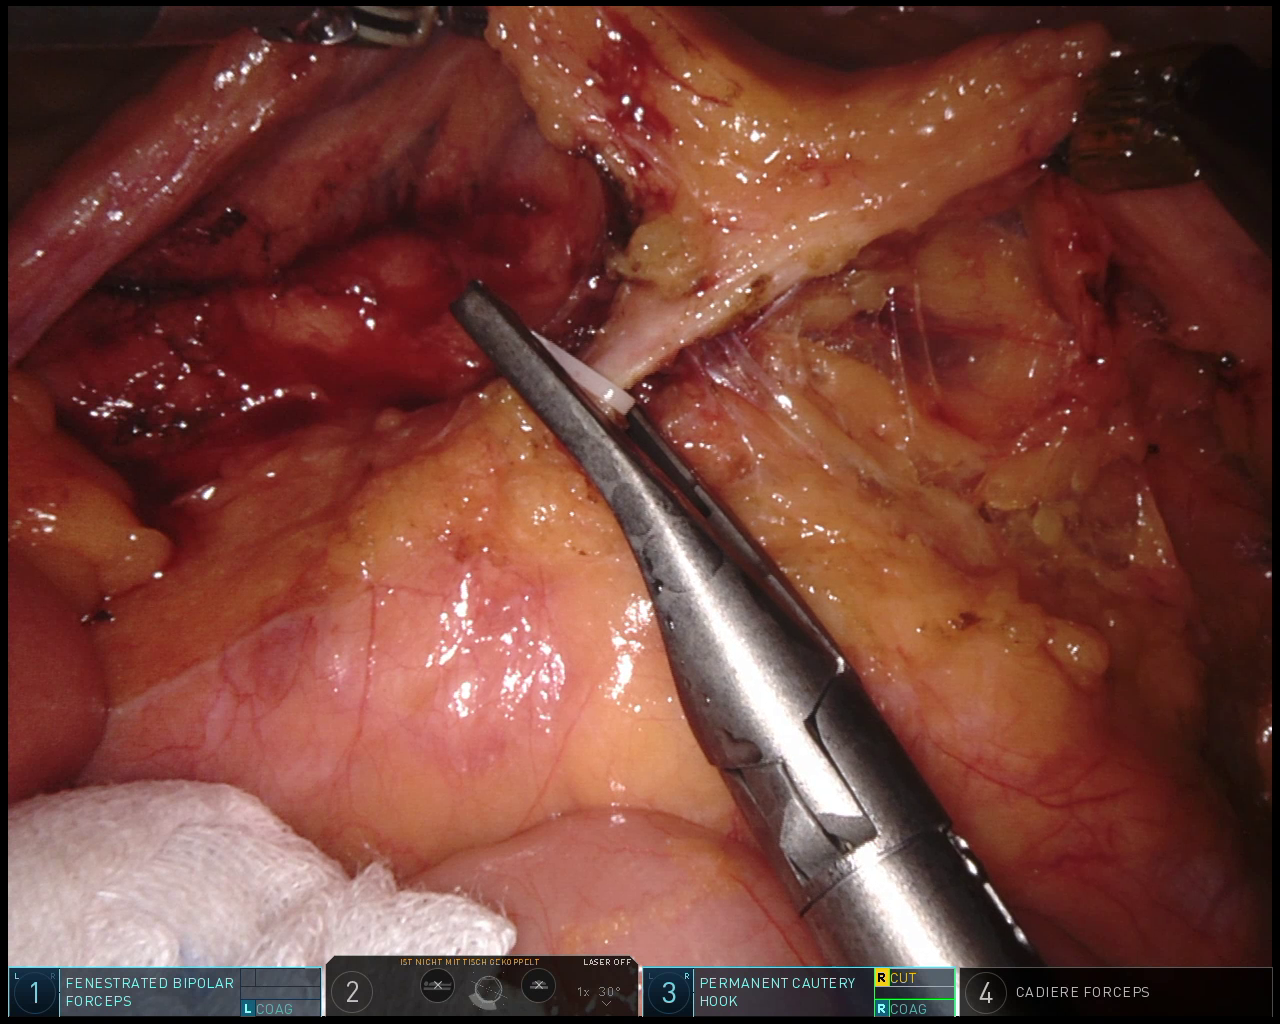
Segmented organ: inferior_mesenteric_artery
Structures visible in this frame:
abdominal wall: no
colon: no
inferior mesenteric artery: yes
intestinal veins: no
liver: no
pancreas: no
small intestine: yes
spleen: no
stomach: no
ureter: no
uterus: no
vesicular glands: no